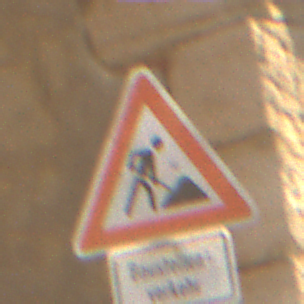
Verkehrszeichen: Arbeitsstelle
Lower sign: HinweiseAufGefahrenDurchVerbaleAngabe6
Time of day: Midday
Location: Outdoor (Urban)
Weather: Clear
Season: NotSpecified
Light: Natural